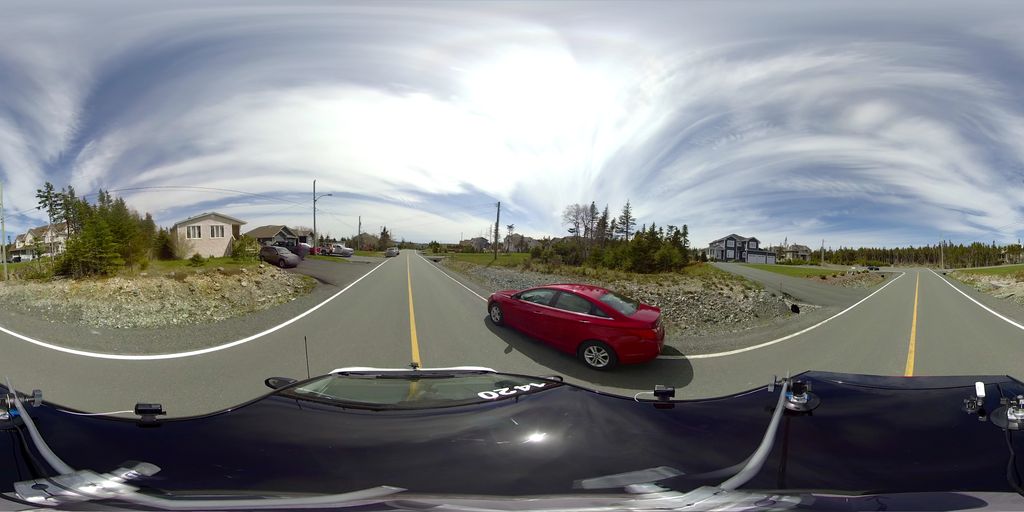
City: st_johns